Question: I am trying to create a keypad using Android Grid Layout. I would like one button that spans columns and rows in a 'L' Shape, for the Enter key.

See diagram. I have created a keypad and added the numeric buttons using Grid layout ok, but am struggling to work out if it is possible to span the rows and columns as I want to create the Enter Key.
Is this possible?
any hints tips or example code would be appreciated
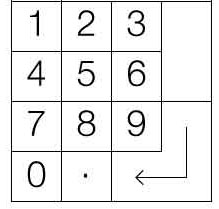
Answer: A more elegant solution would be to create your buttons dynamically drawing filled touchable polygons on a canvas.
Take a look at "ImageMap for Android" (<URL>. It is really powerful, you can even create touchable charts.